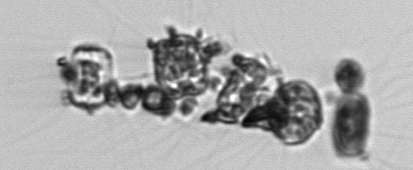
Label: Thalassiosira_TAG_external_detritus